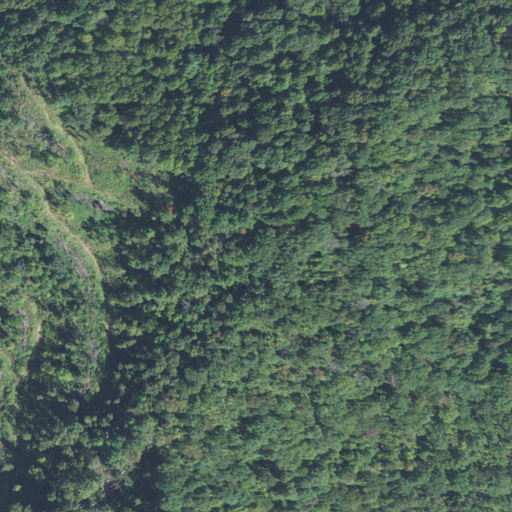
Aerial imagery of mountain in North Carolina named Goat Knob containing deciduous forest, grassland, shrub, and mixed forest